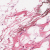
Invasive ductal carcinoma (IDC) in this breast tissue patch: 0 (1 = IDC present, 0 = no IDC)